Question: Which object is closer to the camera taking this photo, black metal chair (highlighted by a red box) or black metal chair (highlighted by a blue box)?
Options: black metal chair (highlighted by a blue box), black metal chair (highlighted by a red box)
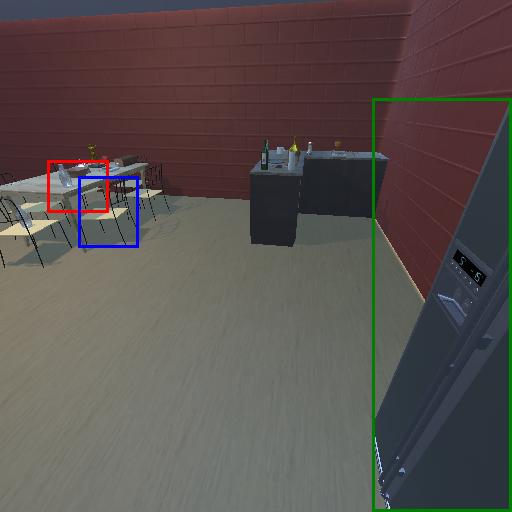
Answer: black metal chair (highlighted by a blue box)